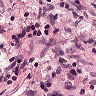
Metastatic tissue present: no